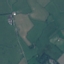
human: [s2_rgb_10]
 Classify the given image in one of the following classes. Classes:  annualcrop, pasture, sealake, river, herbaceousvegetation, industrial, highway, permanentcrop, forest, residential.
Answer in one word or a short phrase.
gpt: Pasture